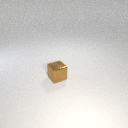
small brown metal cube